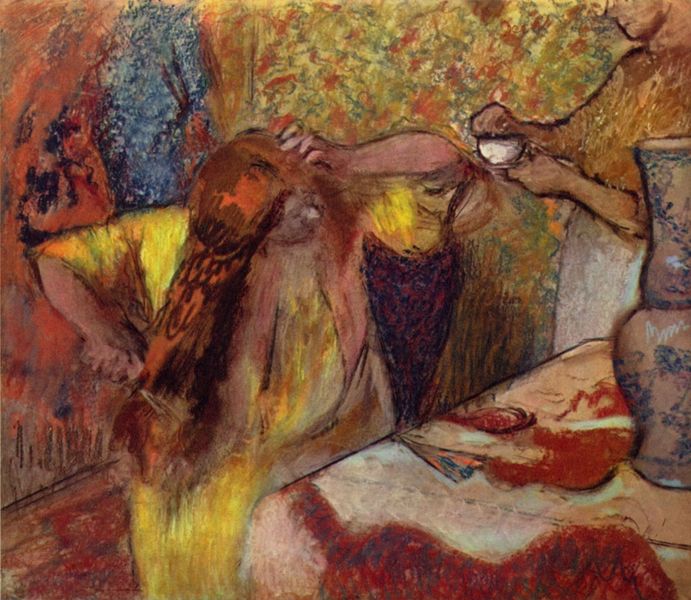
Titel: Frau bei der Toilette
Künstler: Edgar Degas
Standort: London
Institution: Tate Gallery
Schlagwörter: akt, blau, gemälde, hand, schatten, weiß, cezanne, frauen, gelb, grün, impressionismus, mädchen, sitzen, ausschnitt, blumen, braun, bunt, degas, fenster, frau, frisur, haar, hell, kleid, licht, orange, pastell, raum, renoir, schwarz, stuhl, szene, tisch, zimmer, dame, rot, beige, expressionismus, fächer, malerei, muster, ornament, teppich, blond, trinken, wand, arm, arme, diener, dienerin, gesicht, haarschmuck, lang, bildnis, hände, innenraum, signatur, spiegel, tischdecke, tischtuch, morgen, pastos, boden, gewand, haare, interieur, lange haare, sitzend, mutter, nachthemd, tochter, blatt, sängerin, locken, puder, rosa, scheitel, genre, keramik, krug, stilleben, vase, schürze, topf, farbig, magd, creme, kamm, kette, lila, löffel, tapete, kaffee, impressionistisch, tasse, tee, ankleiden, rodin, kante, tischkante, rothaarig, waschen, schere, buch, morgentoilette, porzellan, draufsicht, künstlerin, pinselduktus, ornamental, china, bürste, toilette, servieren, geblümt, schneiden, diagonale, bürsten, garderobe, teetasse, auarell, frisieren, kämmen, schminken, schief, rühren, töpfchen, kaffeetasse, schlitz, dinerin, farbenfroh, morgenrock, diva, färben, tischrand, herrin, expresiv, morgenkleid, haareschneiden, brennschere, budoire, morge, toiltte, haarkamm, vase fächer frauen kamm tasse, tisxch, chreme